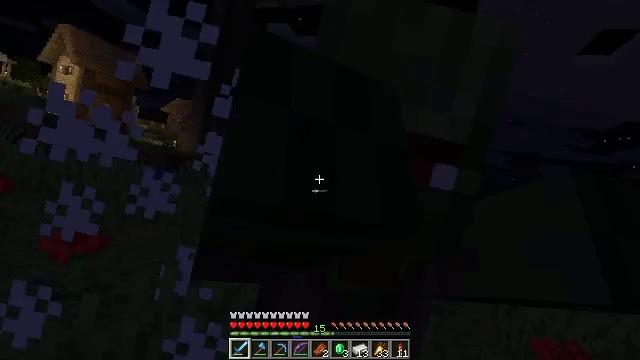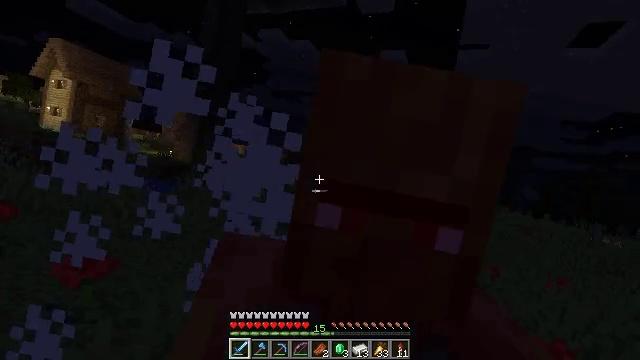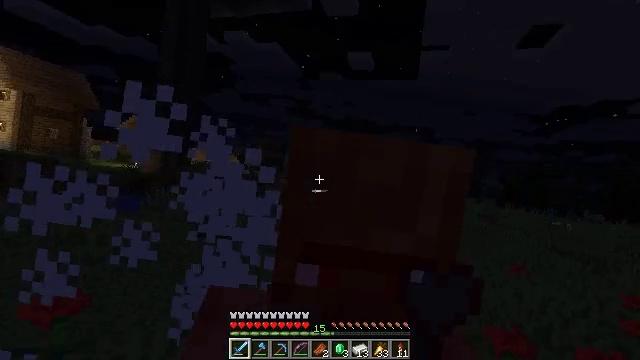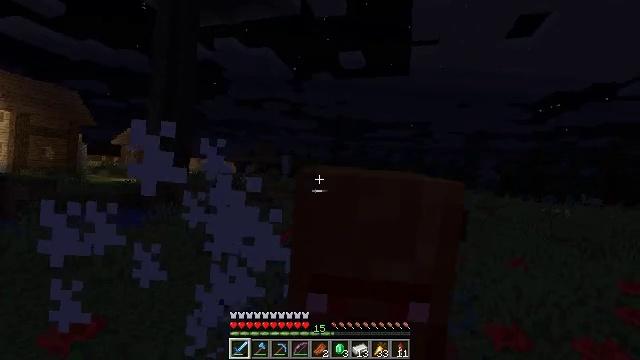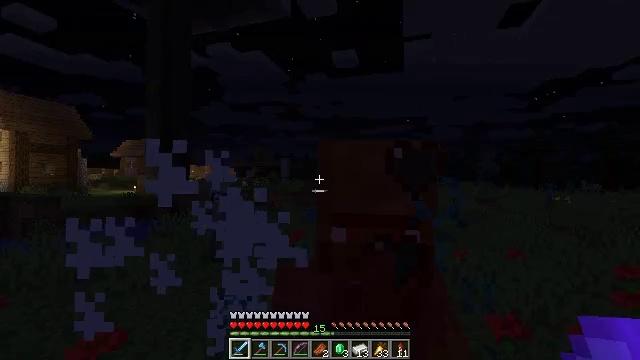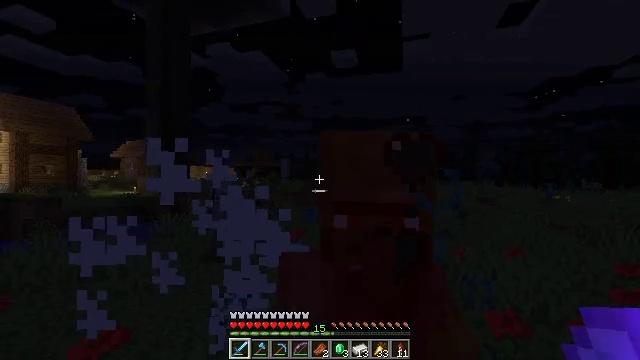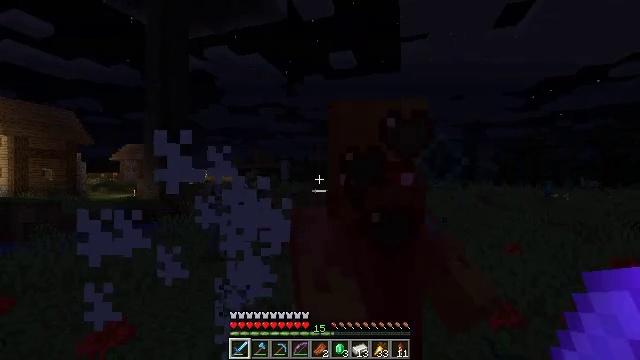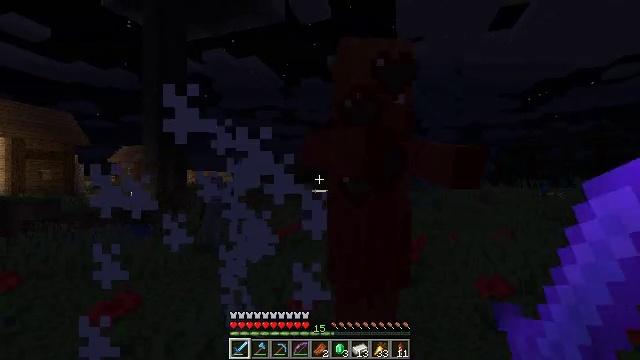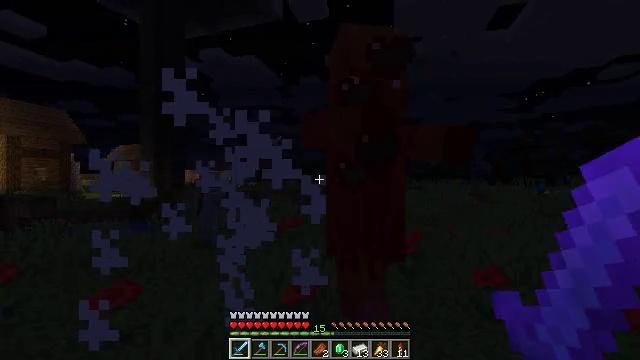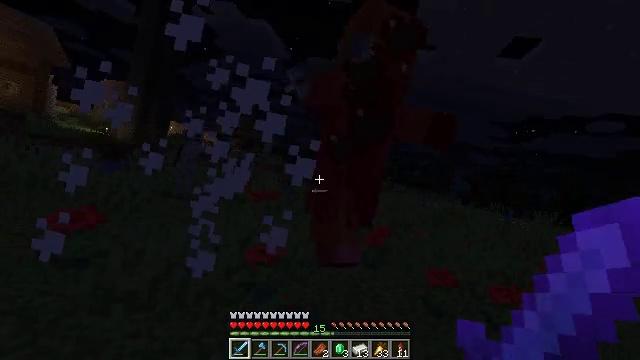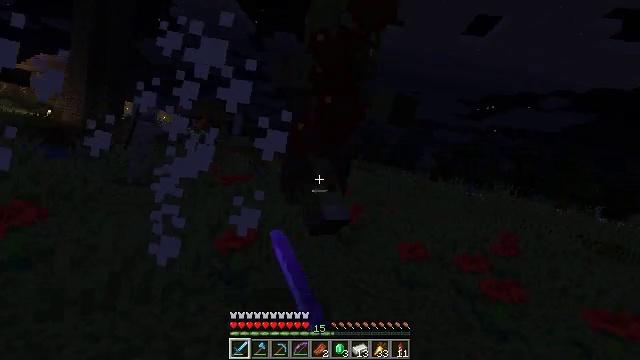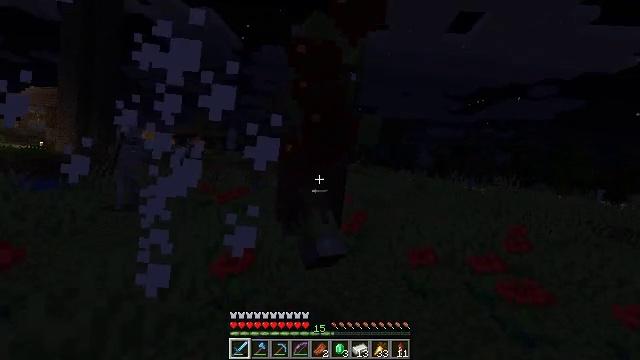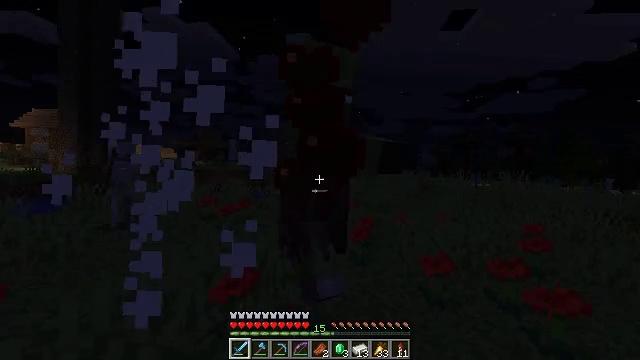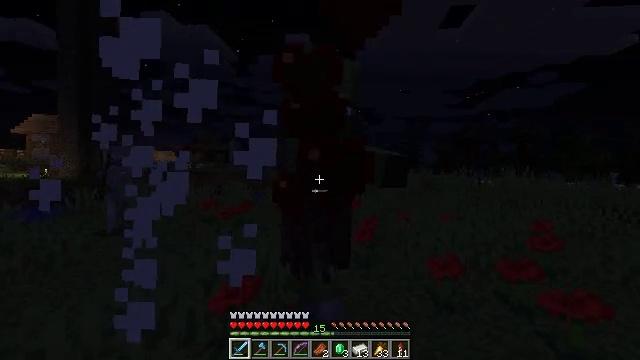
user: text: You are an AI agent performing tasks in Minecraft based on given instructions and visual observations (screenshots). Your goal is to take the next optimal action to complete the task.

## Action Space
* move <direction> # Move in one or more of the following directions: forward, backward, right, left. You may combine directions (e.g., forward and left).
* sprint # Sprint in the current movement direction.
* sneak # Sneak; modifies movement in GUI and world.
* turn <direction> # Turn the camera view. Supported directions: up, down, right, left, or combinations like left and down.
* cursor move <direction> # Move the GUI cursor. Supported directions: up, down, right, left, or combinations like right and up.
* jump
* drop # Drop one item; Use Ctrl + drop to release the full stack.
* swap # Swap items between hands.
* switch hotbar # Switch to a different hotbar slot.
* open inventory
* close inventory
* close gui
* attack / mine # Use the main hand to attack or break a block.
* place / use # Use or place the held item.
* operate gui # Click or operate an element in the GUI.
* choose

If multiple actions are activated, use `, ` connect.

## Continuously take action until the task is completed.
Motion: motion action
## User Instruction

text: Combat the zombie villager.
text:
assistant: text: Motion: no_op
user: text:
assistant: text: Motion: turn right and up
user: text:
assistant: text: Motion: no_op
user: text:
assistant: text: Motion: no_op
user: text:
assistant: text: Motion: no_op
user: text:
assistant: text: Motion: no_op
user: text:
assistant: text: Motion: no_op
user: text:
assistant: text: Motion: no_op
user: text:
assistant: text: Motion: move forward, turn right and down, attack / mine
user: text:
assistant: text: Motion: move forward, turn right and down, attack / mine
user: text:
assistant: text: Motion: move forward, turn up, attack / mine
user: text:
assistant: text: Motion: move forward, turn up
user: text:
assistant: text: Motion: move forward
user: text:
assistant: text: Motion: sprint